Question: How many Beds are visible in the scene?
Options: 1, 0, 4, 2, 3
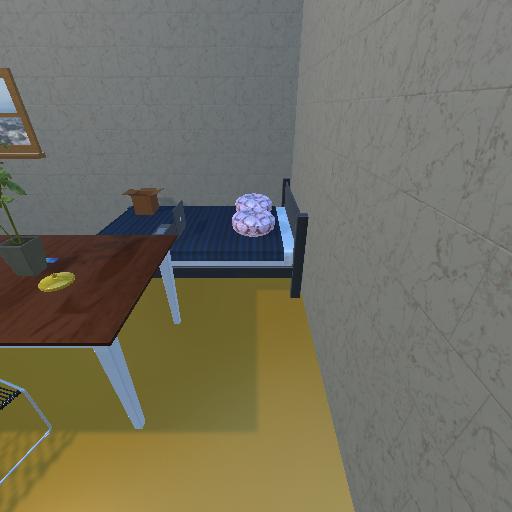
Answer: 1